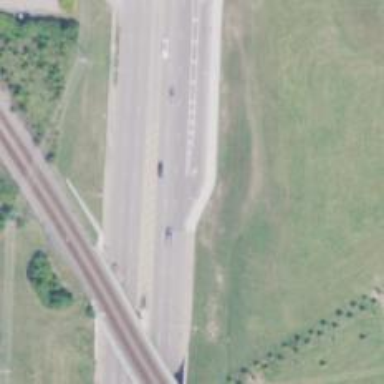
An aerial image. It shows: Secondary link road.